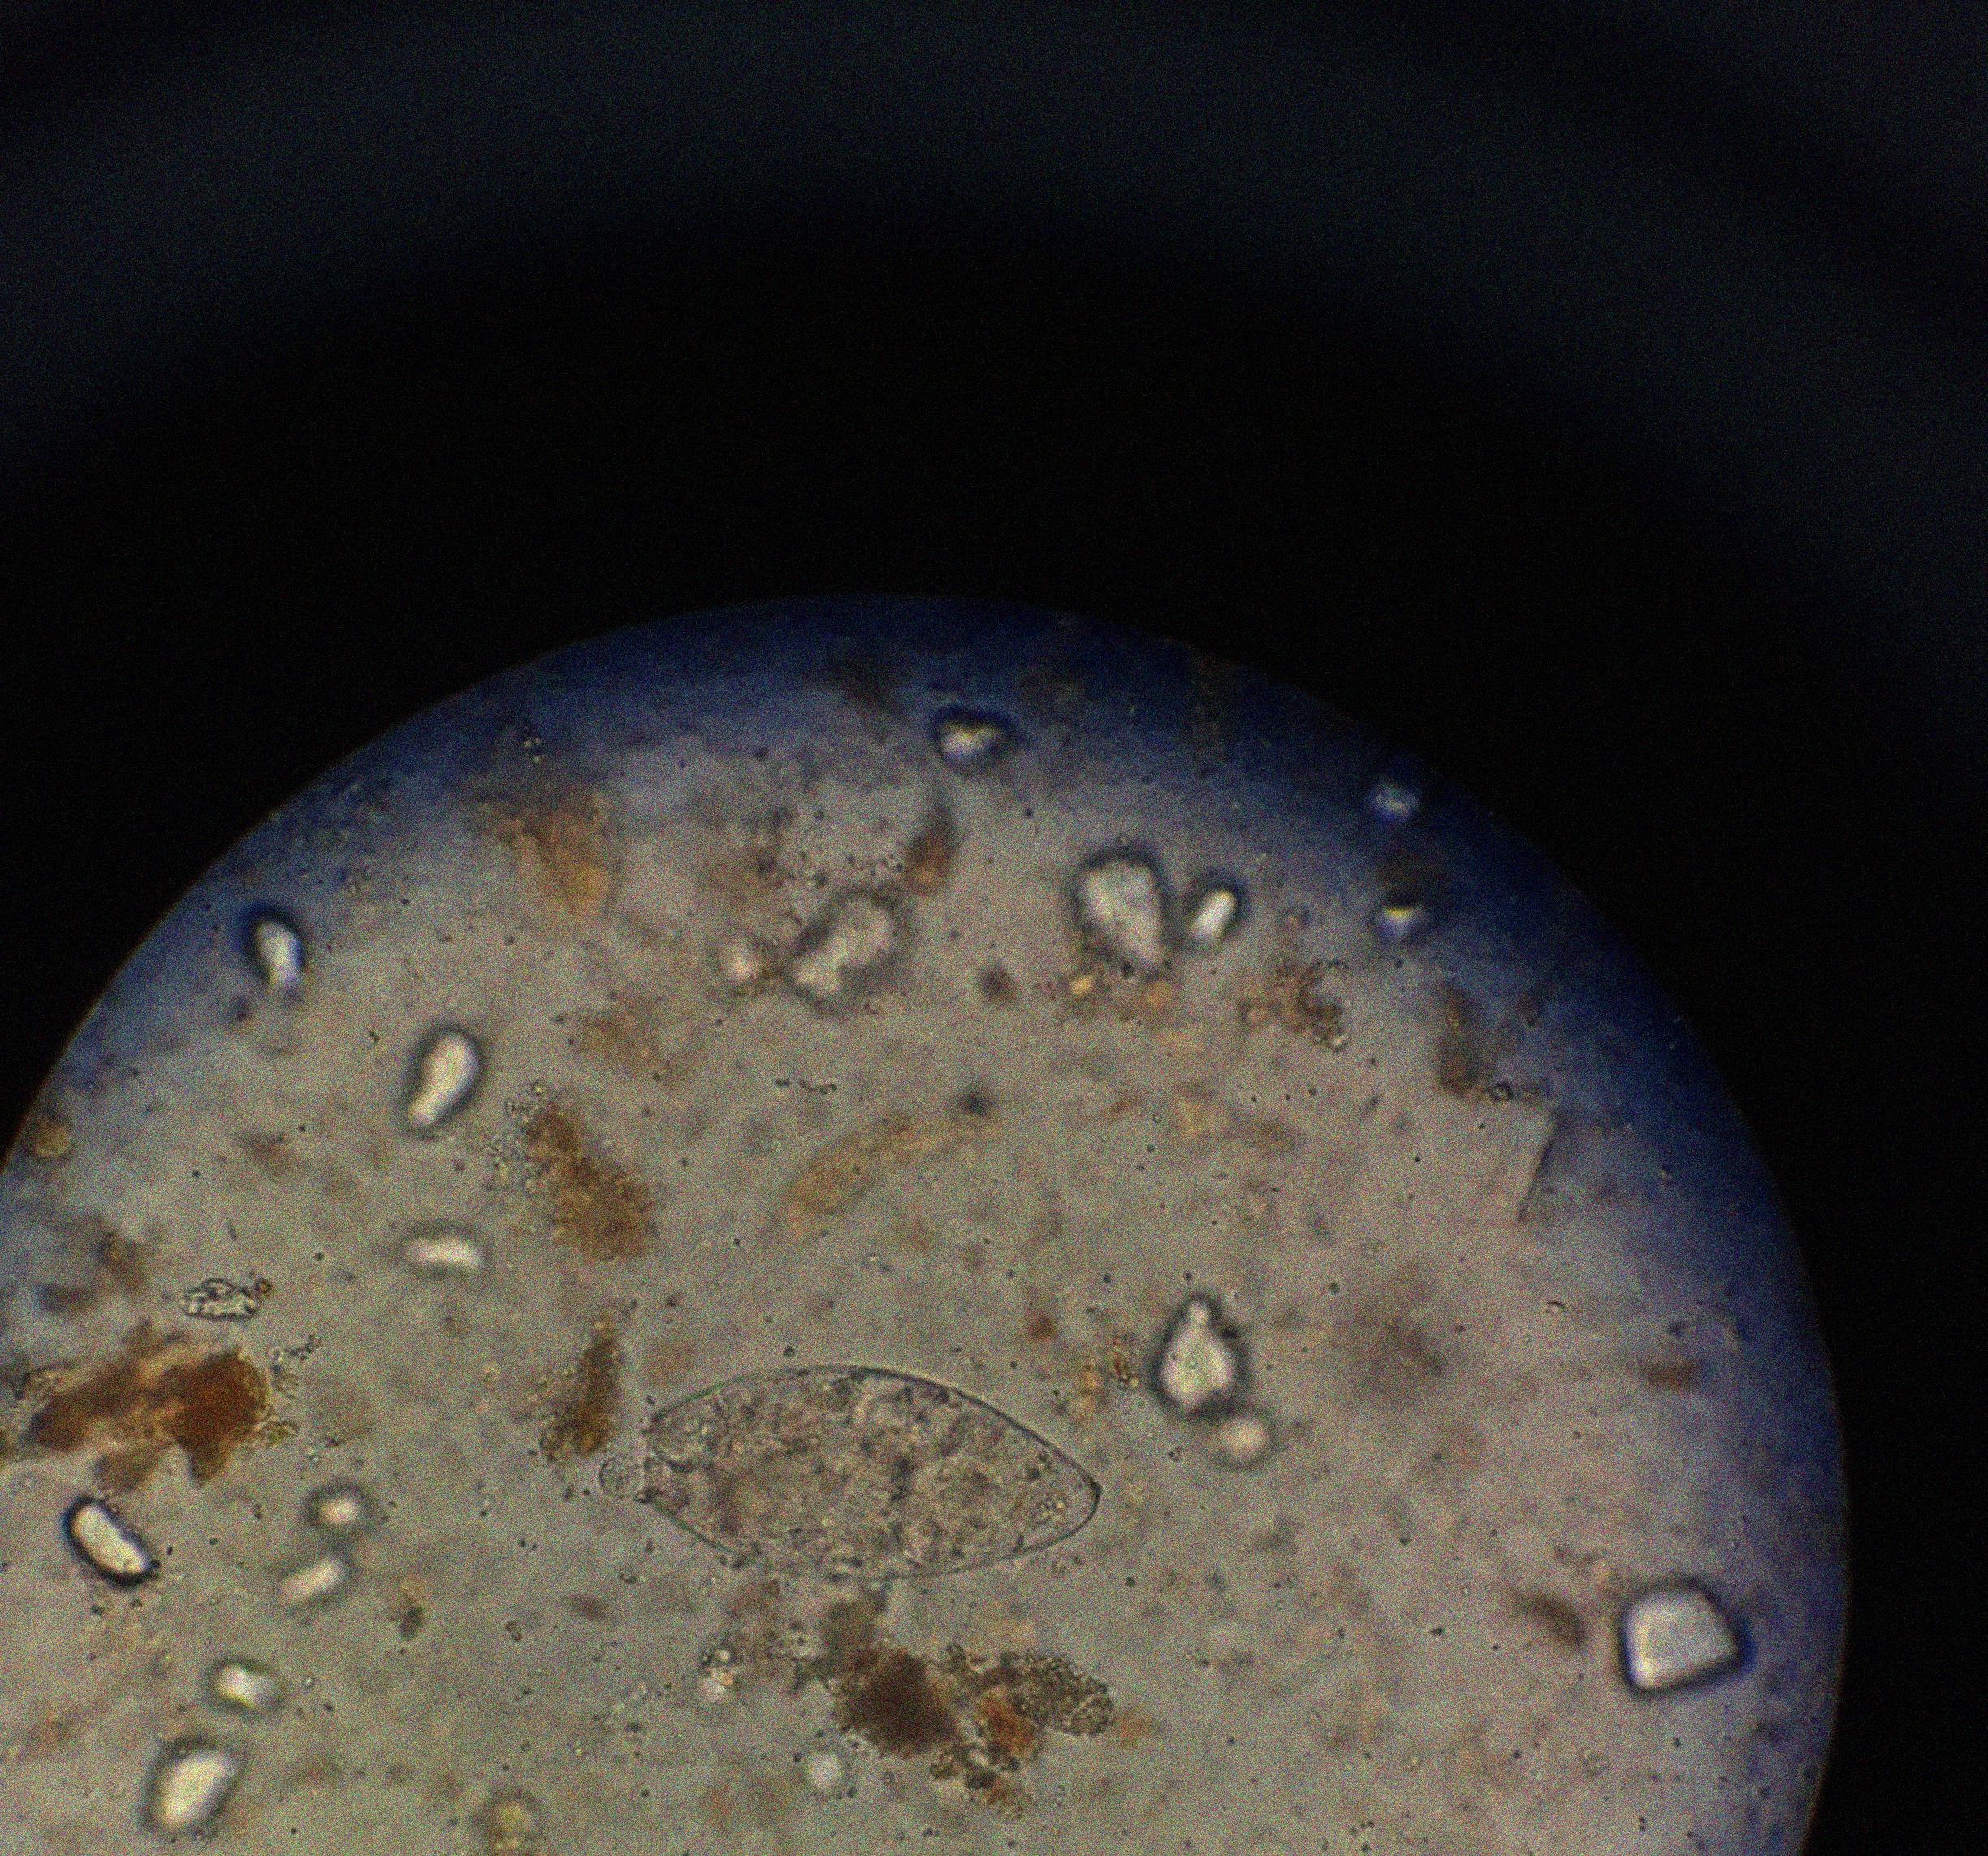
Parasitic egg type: Fasciolopsis buski